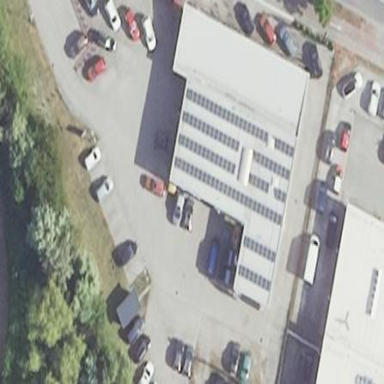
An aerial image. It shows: Car repair shop located in building.